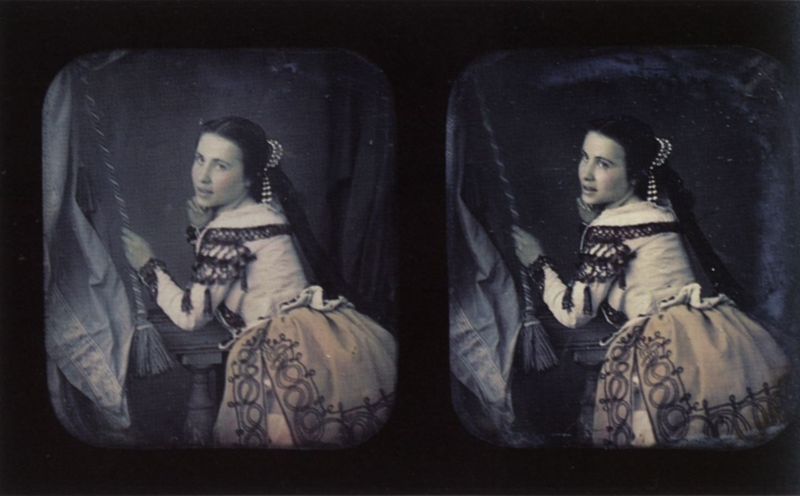
Titel: Akt-Stereodaguerreotypien
Künstler: Deutscher Photograph
Standort: Köln
Institution: Agfa Photo-Historama
Schlagwörter: blau, dunkel, gemälde, hand, körper, weiß, fenster, frau, frisur, grau, haar, kleid, mund, rücken, schmuck, schwarz, tisch, blick, dame, gürtel, tuch, muster, rock, augen, gesicht, haarschmuck, inkarnat, spitze, portrait, vorhang, spiegelung, haare, lange haare, schnur, stickerei, stoff, spitzen, gebeugt, lippen, mittelscheitel, perlen, rechts, rosa, rouge, scheitel, balkon, taille, rückenansicht, fotos, lasziv, ansicht, zwei, kette, ziehen, bordüre, korb, kordel, quaste, foto, fotografie, photographie, belichtung, gesäss, balustrade, links, photo, farbfoto, zugewandt, bommel, trotteln, perlenband, doppel, diorama, folge, kord, fotografien, photos, daguerotypie, photographien, stereodaguerreotypie, trottelb, zugweandt, attraktive frau, pompöse kleidung